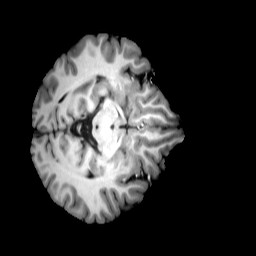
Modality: T1w
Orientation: axial
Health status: ill
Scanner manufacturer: siemens
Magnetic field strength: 3 T
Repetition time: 2 s
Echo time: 0.00303 s